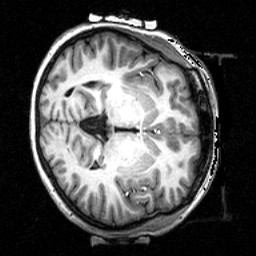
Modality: T1w
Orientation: axial
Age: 24
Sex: male